Interaction volume radius: 5 \u00c5
Interaction volume height: 30 \u00c5
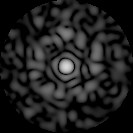
Disorder parameter: 0.8564